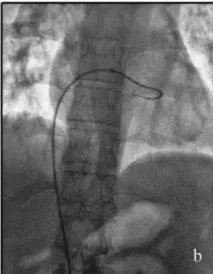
Angiographic views of the procedure: Entanglement of the 6F pigtail catheter (arrow) (a,b).
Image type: radiology (x_ray)